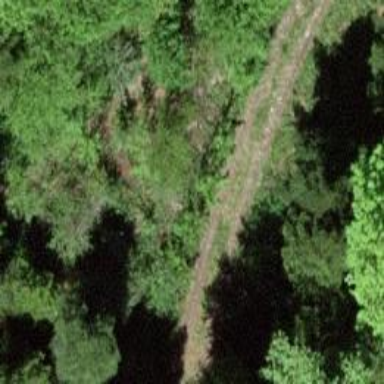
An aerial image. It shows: Track with grade3 tracktype.